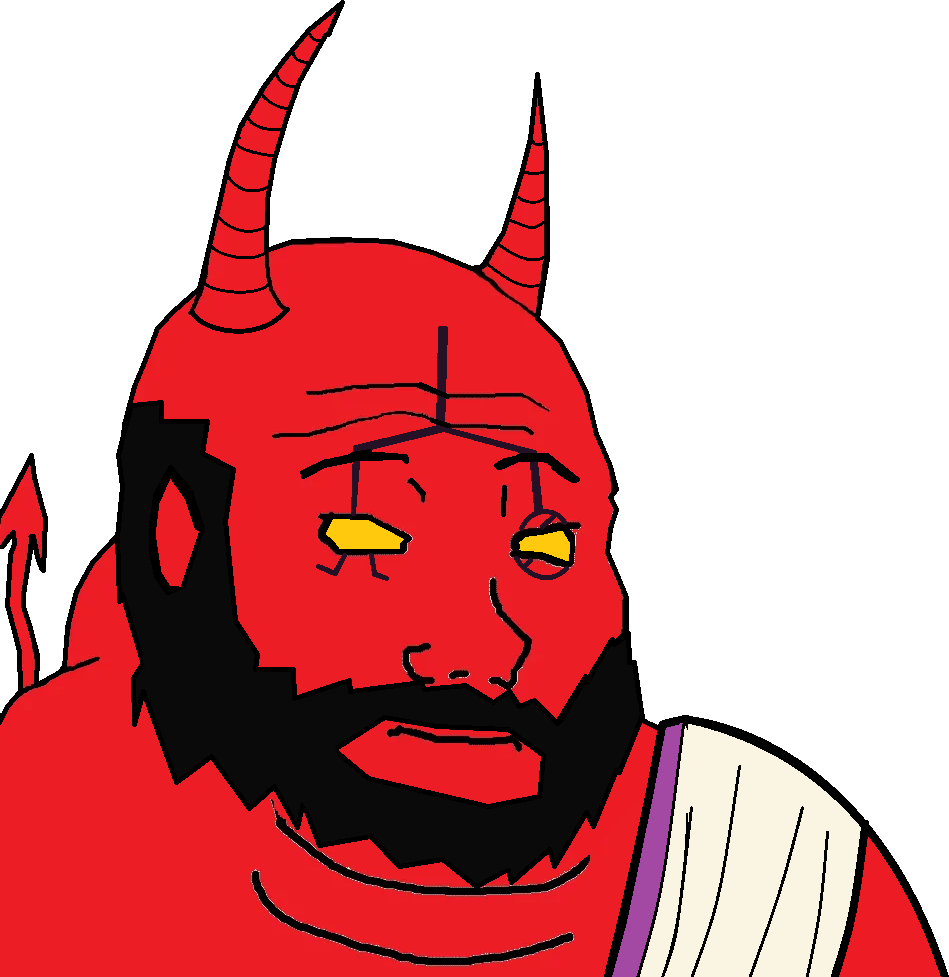
Label: 5_Blobjak